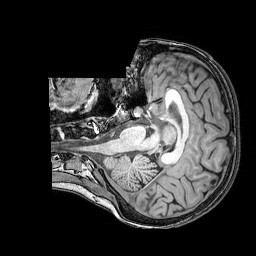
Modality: T1w
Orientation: axial
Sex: female
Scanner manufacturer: philips
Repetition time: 0.008186 s
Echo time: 0.00375 s